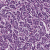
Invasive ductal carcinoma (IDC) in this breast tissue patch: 1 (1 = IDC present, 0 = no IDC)